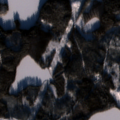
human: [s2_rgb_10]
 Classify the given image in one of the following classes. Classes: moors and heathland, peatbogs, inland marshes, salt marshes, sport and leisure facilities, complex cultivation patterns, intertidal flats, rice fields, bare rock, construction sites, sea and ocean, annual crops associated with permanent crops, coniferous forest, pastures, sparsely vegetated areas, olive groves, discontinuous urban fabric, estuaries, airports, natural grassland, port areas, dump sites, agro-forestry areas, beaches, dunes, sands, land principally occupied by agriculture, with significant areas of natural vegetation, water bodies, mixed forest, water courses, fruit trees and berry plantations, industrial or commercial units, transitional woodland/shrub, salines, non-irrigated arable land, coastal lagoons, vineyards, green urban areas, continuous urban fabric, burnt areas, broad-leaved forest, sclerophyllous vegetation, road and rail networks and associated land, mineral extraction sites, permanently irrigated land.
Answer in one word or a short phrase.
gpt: coniferous forest, mixed forest, water bodies